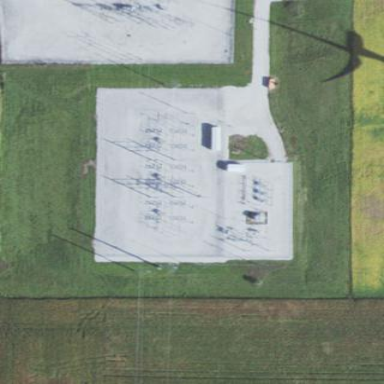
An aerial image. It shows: Transmission level substation.